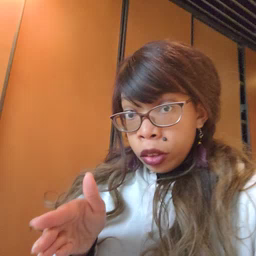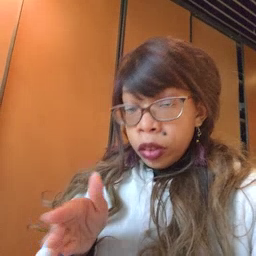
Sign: listen